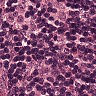
Metastatic tissue present: no